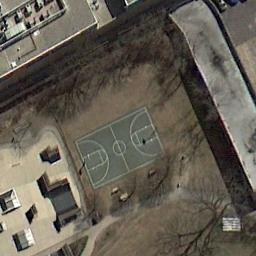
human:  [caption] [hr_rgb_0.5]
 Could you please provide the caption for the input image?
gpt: There are two basketball courts in the upper left corner .

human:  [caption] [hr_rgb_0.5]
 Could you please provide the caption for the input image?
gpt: There is a basketball court on the open place between some buildings .

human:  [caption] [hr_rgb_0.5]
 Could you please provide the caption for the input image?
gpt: Next to the buildings is a large piece of lawn land with the basketball court and other facilities .

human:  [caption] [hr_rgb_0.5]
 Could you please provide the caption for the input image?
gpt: A basketball court on the lawn with some trees and some buildings beside .

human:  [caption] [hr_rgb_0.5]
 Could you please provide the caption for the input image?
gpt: The buildings are next to the basketball court .